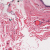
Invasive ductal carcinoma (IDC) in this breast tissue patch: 0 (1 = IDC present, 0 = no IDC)